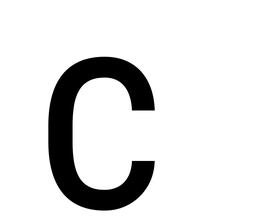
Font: Roboto_Condensed_Regular